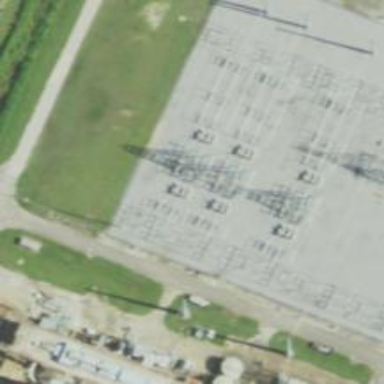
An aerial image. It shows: Switch used for power control.